Question: I am using Mspec with FakeItEasy and I keep getting inconclusive test results. I tried commenting out my fake setup code and even the actual invocation of the method under test. I'm also unable to debug the test. I also just tried a simple test like this:
'''
private Then it_should_be_true = () => true.ShouldBeTrue();
'''
What is the cause of inconclusive tests?

'''
[Tags("IntegrationTest")]
[Subject(typeof(AuthManager))]
public class When_a_login_is_performed_using_valid_credentials
{
protected static string MemberUsername;
protected static string MemberPassword;
protected static SignInResponse Response;
private Given context = () =>
{
MemberUsername = "User1";
MemberPassword = "Pass1";
};
private When test = () =>
{
Response = AuthManager.Current.SignIn(MemberUsername, MemberPassword);
};
private Then It_should_return_a_successful_response = () => Response.Success.ShouldBeTrue();
private Then It_should_not_contain_any_reported_errors = () => Response.Errors.ShouldBeEmpty();
private Then It_should_have_an_Id_populated = () => Response.Id.ShouldNotBeEmpty();
}
'''
I wrapped It to become Then to match BDD syntax using the below code. It has always worked in the past.
'''
using Machine.Specifications;
namespace Testing.MachineSpecifications
{
/// <summary>
/// Given
/// </summary>
[SetupDelegate]
public delegate void Given();
/// <summary>
/// When
/// </summary>
[ActDelegate]
public delegate void When();
/// <summary>
/// Then
/// </summary>
[AssertDelegate]
public delegate void Then();
}
'''
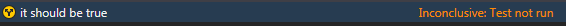
Answer: The <URL> runner was one version behind ReSharper. In the future, it would be good to wait on upgrading ReSharper until the runner has time to catch up with compatibility.